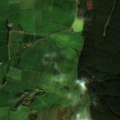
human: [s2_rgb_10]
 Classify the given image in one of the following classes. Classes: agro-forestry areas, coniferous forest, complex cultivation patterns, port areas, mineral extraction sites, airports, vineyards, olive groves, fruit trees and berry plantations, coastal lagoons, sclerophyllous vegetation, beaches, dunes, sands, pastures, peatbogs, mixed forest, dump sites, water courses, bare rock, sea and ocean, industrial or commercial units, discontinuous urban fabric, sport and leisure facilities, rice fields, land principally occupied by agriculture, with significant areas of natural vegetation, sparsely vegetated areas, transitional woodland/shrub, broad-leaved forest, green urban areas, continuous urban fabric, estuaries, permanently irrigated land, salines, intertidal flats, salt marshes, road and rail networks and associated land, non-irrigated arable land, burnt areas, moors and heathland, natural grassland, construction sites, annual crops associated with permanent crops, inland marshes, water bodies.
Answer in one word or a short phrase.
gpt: pastures, land principally occupied by agriculture, with significant areas of natural vegetation, coniferous forest